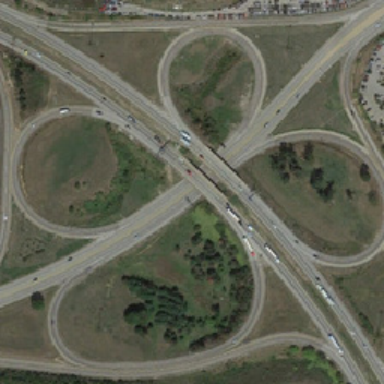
The brush looks very vivid .